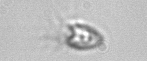
Label: Balanion